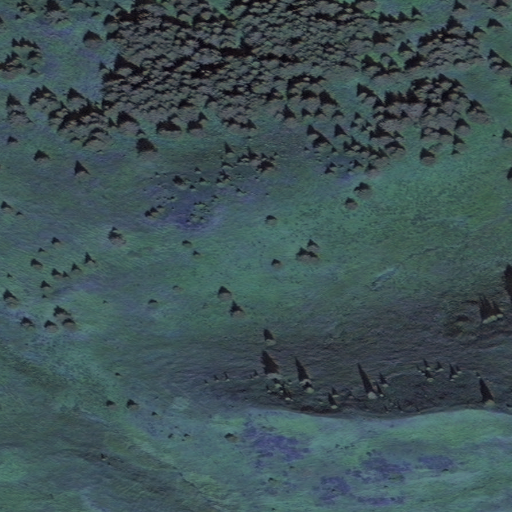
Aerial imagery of island in Alaska named Ugak Island containing only unknown